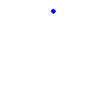
Particle: kaon